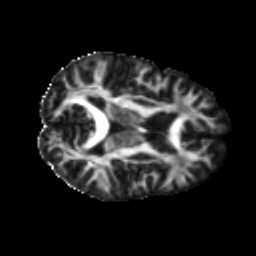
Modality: FA
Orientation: axial
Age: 48
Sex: female
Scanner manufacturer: ge
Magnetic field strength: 3 T
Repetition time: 7.8 s
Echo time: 0.0611 s